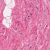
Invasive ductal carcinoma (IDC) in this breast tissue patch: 0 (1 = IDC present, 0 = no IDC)